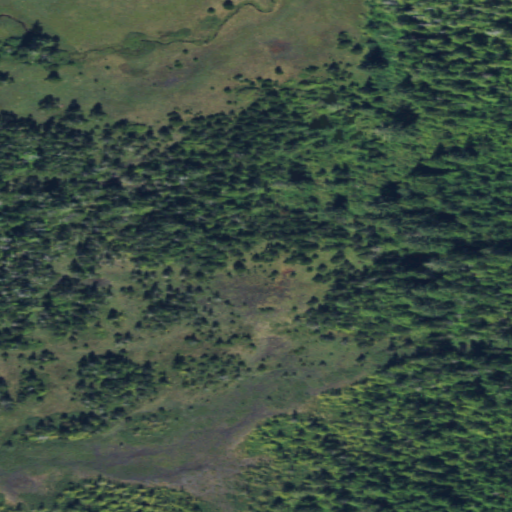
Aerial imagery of plain(s) in Washington named Moses Prairie containing woody wetlands, herbaceous wetlands, and evergreen forest